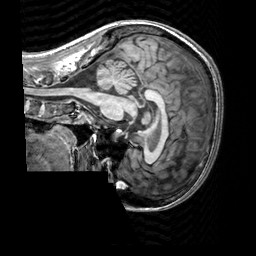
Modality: T1w
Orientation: sagittal
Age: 44
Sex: female
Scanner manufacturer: siemens
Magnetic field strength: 3 T
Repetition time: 2.3 s
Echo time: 0.00303 s